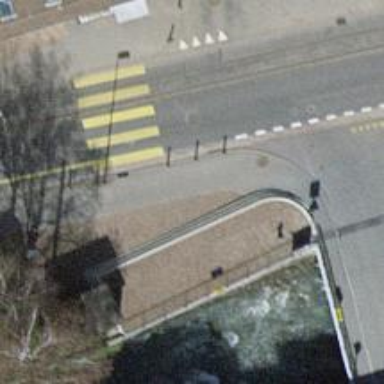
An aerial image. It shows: Bollard.